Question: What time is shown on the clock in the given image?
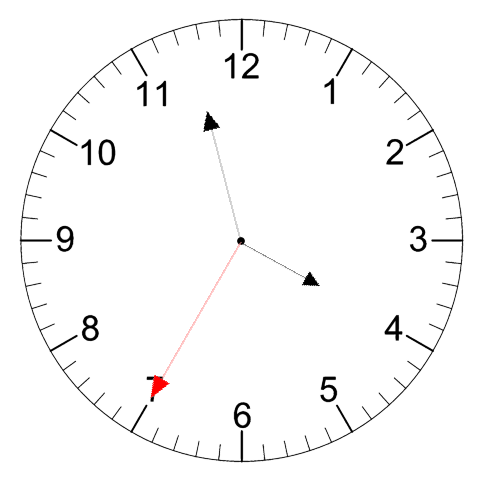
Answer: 03:57:35